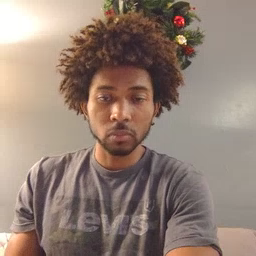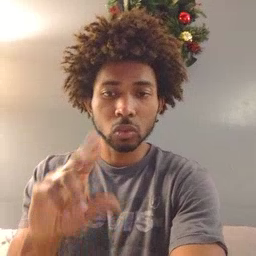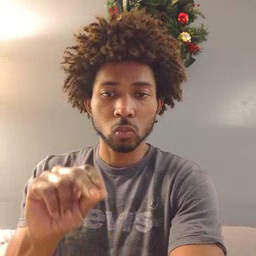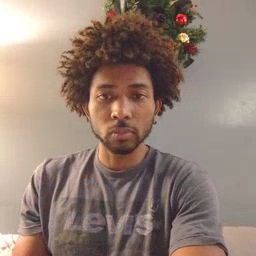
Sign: no